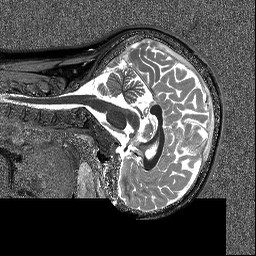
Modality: T1map
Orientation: sagittal
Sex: female